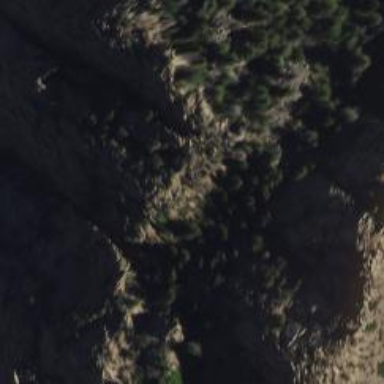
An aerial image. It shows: Cliff in nature.